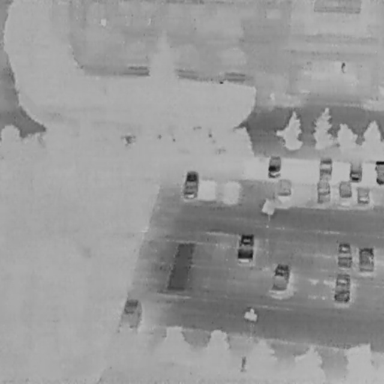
There are 13 Cars in the infrared image.